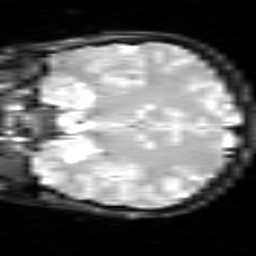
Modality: inplaneT2
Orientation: coronal
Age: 22
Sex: female